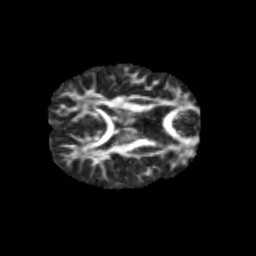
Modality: FA
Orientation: axial
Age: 13
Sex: male
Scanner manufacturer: siemens
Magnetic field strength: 3 T
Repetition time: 3.8 s
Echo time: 0.07 s